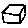
Label: house